Question: This is a weird issue. I have a List view with 2 Link buttons. "Edit" and "Delete"
Iam able to attach an event handler for the first linkbutton(Update). Code in the event handler executed fine. But If I try to attach a event handler for the second link button(Delete) , I get an error.
My Item Template Looks like this.
'''
<ItemTemplate>
<tr>
<td>
<asp:Label ID="MessageLabel" runat="server" Text='<%# Eval("Item") %>' />
</td>
<td>
<asp:Label ID="URLLabel" runat="server" Text='<%# Eval("URL") %>' />
</td>
<td>
<asp:LinkButton ID="EditLinkButton" runat="server" OnClick="EditLinkButtonClicked"
CommandArgument='<%# Eval("ItemID") %>'> Edit</asp:LinkButton>
</td>
<td>
<asp:LinkButton ID="DeleteLinkButton" runat="server" OnClick="DeleteLinkButtonClicked"
CommandArgument='<%# Eval("ItemID") %>'>Delete</asp:LinkButton>
</td>
</tr>
</ItemTemplate>
'''
The Event handler declared in the codebehind file are
public void EditLinkButtonClicked(object sender, EventArgs e)
{
-----
}
public void DeleteLinkButtonClicked(object sender, EventArgs e)
{
-----
}
[Exactly same]
First Item works absolutely fine. But If I attach the second handler, I get the following error

Am I missing some thing ?
Note - There is no error if I try to attach the 1st event handler to the second link button.[ie EditLinkButtonClicked to DeleteLinkButtonClicked ]
Issue occurs only when I try to attach DeleteLinkButtonClicked to DeleteLinkButton
Any help? Thanks in Advance
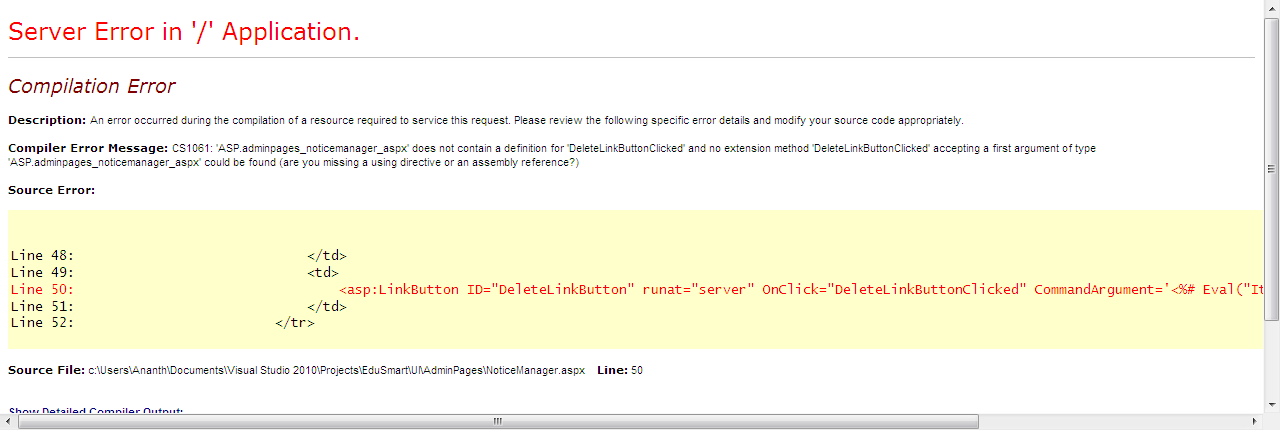
Answer: Try to disable EnableEventValidation for the Page directive and check it.
'''
<%@ Page EnableEventValidation="false" %>
'''
If it help then you should to know that:
> This feature reduces the risk of
unauthorized or malicious postback
requests and callbacks. It is strongly
recommended that you do not disable
event validation.
regarding to <URL>
and try to avoid this in the way that was suggested <URL>.